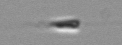
Label: flagellate_morphotype3